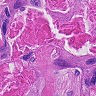
Metastatic tissue present: yes